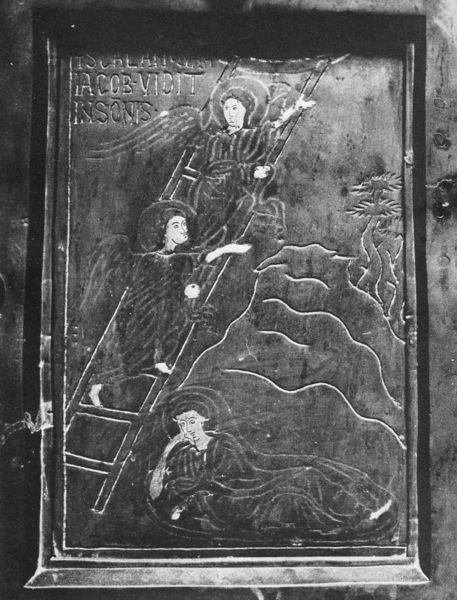
Titel: Tür des Santuario (Schrein?) in Monte San Angelo
Schlagwörter: baum, berg, dunkel, flügel, mann, wasser, bäume, schwarz, stützen, weiss, arm, bibel, hände, blatt, locken, engel, relief, liegen, schlafen, fels, leiter, inschrift, bett, palme, bronze, deckel, antike, buch, traum, text, gravur, altar, mittelalter, heiliger, palmen, heilig, schlafender, klettern, christentum, himmelfahrt, steigen, schalf, schalfen, grabstein, himmelsleiter, jakob, geritzt, jakobsleiter, herabsteigen, jacob, er, jakobs traum, leiter schlafen, jungfjungfau, insonis